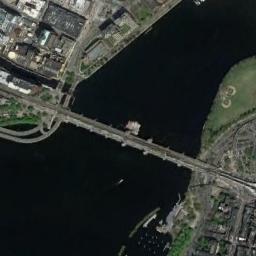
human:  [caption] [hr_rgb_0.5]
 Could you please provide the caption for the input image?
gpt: There is a bridge over the river between many buildings and plants .

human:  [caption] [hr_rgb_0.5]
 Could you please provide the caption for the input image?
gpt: A bridge connects the land on both sides of the deep blue river, With many buildings and roads on the land .

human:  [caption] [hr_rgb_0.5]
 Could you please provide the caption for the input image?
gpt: The bridge is bi-directional, And the water in the river is nearly black .

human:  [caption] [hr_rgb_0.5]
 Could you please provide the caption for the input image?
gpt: A bridge built on a dark blue river and some buildings arranged neatly on both sides of the river .

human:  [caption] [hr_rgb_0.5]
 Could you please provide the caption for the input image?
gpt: There are many buildings beside the bridge .